RGB frame:
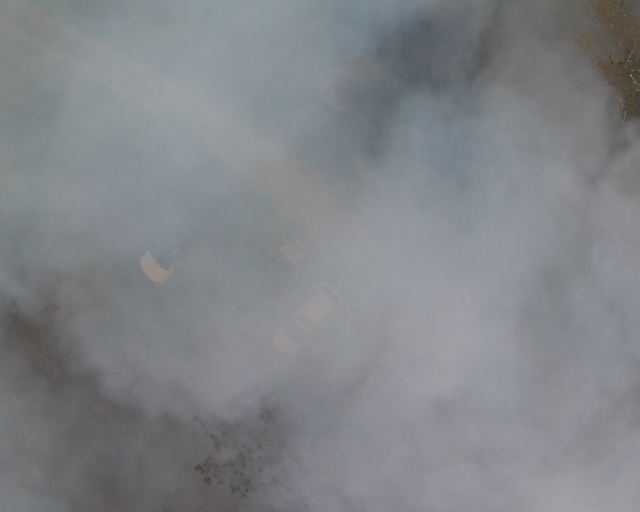
Thermal frame:
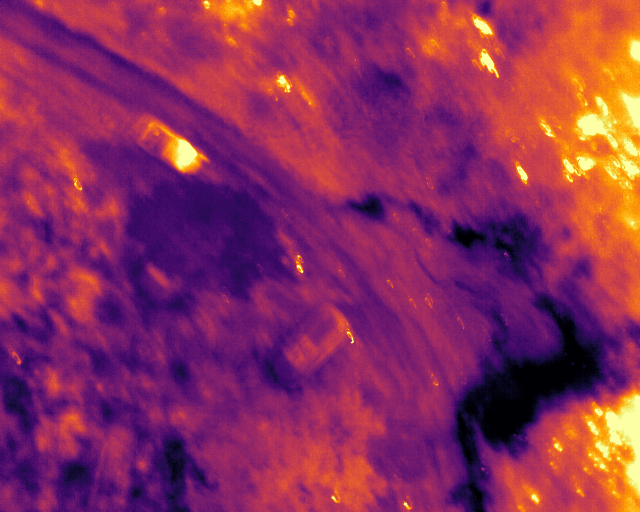
Captured: 2026-02-26 03:05:13
Pixels at or above 80 °C: 0 (fraction of frame: 0)